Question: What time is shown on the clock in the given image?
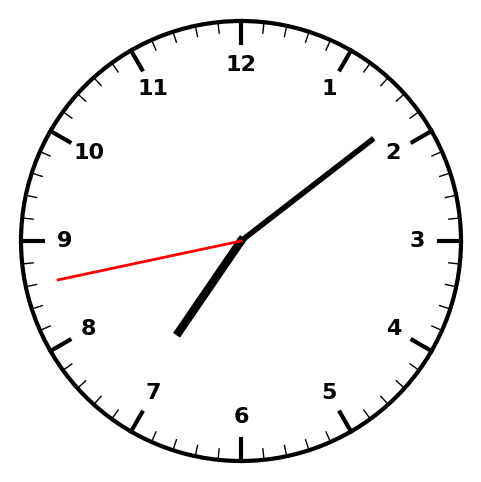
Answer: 07:08:43